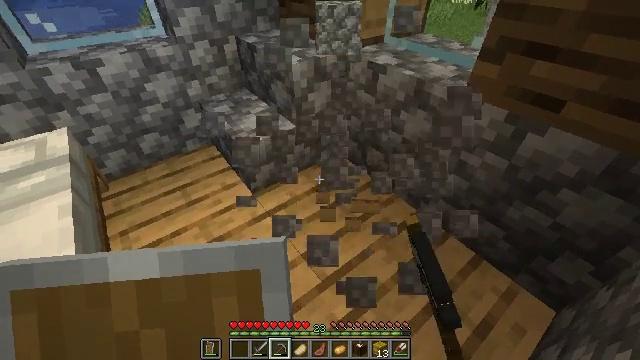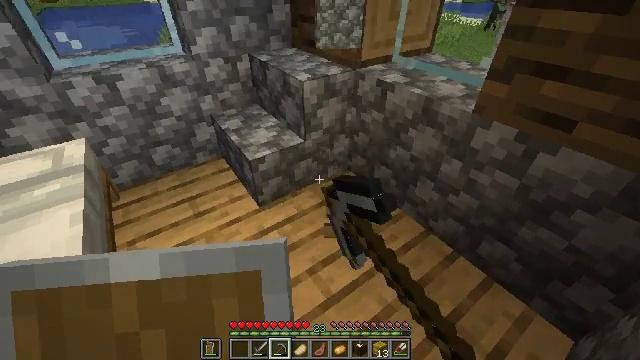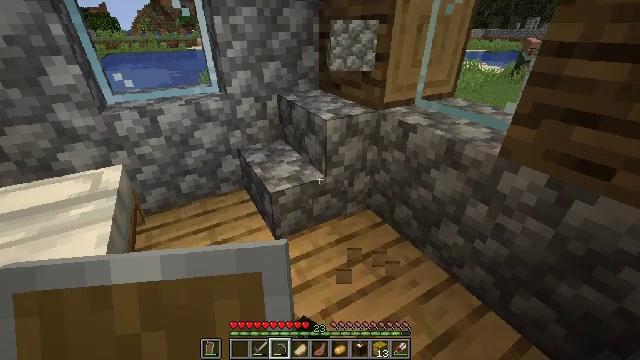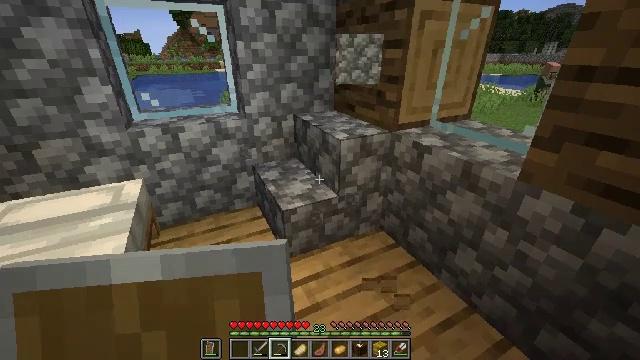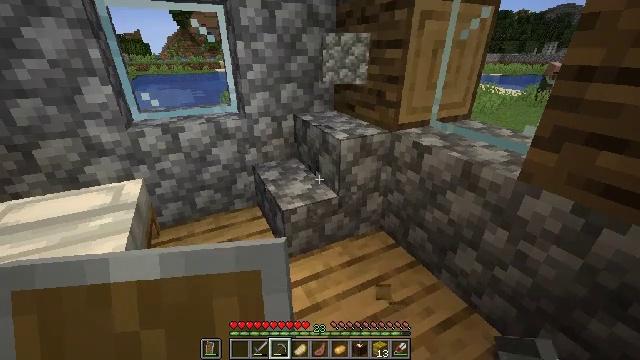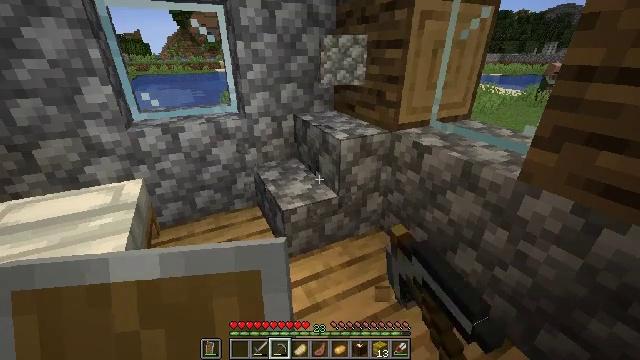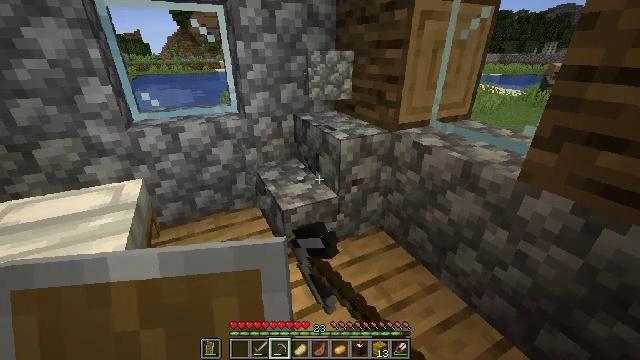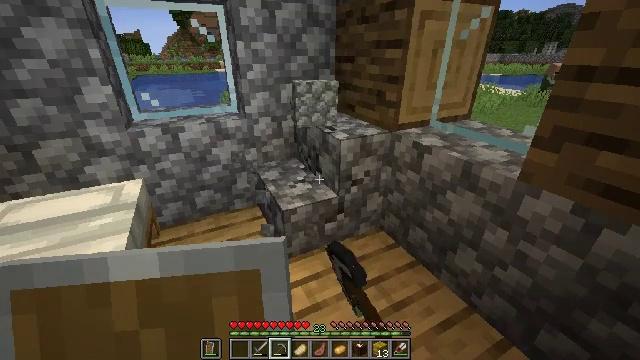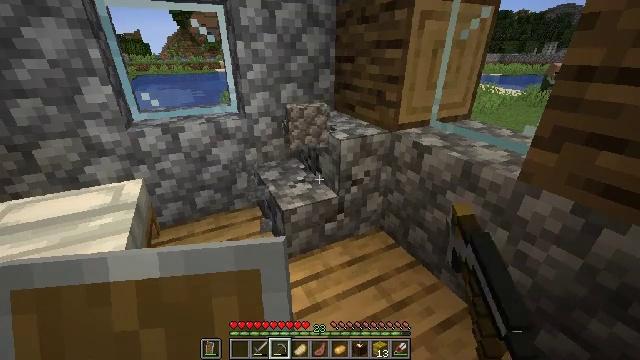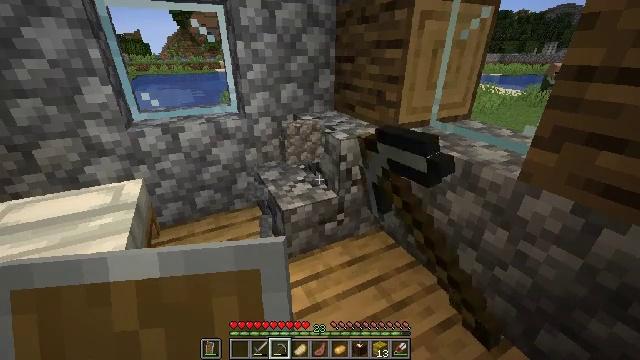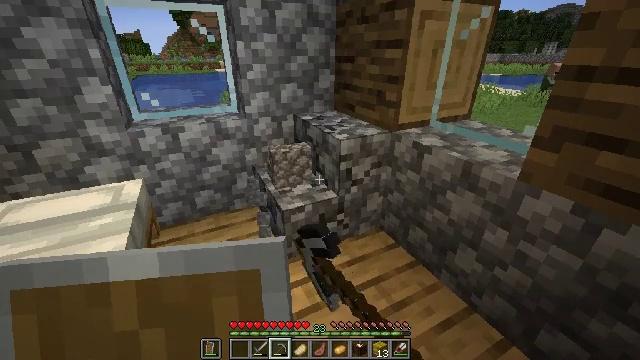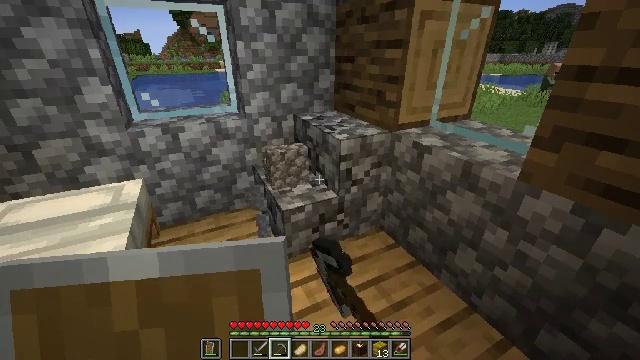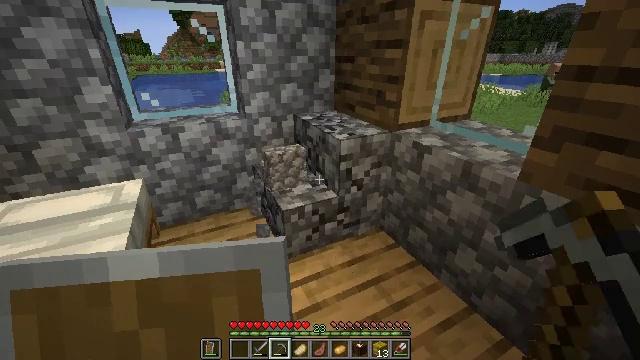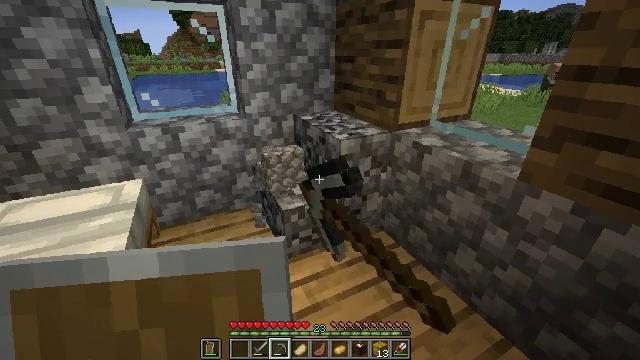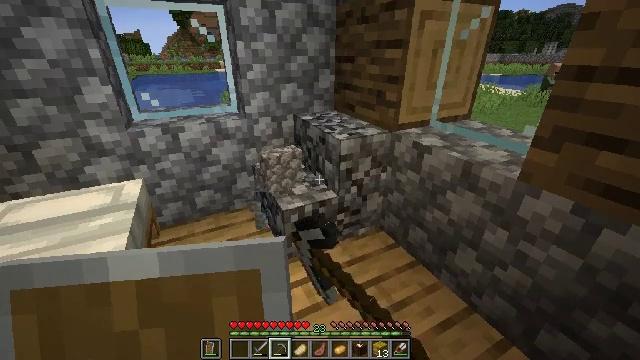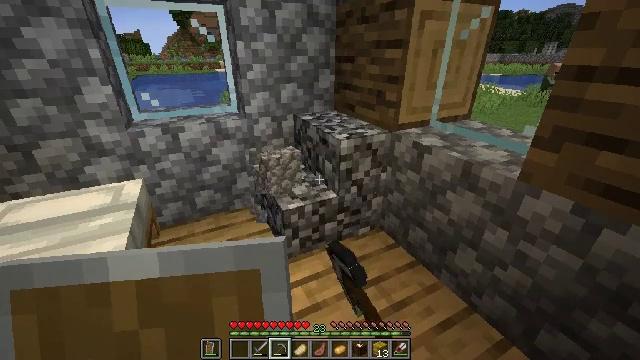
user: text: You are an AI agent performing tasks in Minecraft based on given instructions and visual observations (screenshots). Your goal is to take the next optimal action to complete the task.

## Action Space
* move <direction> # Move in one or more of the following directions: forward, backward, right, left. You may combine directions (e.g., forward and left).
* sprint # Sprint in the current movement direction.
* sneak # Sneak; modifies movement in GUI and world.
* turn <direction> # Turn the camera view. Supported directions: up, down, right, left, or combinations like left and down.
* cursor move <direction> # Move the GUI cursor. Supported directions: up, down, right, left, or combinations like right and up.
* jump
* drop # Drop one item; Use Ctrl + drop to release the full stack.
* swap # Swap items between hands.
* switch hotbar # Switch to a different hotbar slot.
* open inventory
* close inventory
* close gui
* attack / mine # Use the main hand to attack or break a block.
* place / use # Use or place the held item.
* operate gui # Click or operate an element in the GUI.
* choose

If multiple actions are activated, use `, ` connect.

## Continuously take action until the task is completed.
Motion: motion action
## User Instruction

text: Gather cobblestone stairs from the structure.
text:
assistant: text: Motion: turn left and up, attack / mine
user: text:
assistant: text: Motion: turn left and up, attack / mine
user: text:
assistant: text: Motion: turn left and up, attack / mine
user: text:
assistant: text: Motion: attack / mine
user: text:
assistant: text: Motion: attack / mine
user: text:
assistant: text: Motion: attack / mine
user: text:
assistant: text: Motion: attack / mine
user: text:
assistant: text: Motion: attack / mine
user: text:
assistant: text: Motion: attack / mine
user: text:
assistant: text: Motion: attack / mine
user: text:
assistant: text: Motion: attack / mine
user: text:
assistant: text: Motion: attack / mine
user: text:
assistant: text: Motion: attack / mine
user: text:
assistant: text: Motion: attack / mine
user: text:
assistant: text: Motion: attack / mine
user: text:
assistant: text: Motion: attack / mine
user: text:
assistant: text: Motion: attack / mine
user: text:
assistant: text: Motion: attack / mine
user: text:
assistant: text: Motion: attack / mine
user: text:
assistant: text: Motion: attack / mine
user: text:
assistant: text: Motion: attack / mine